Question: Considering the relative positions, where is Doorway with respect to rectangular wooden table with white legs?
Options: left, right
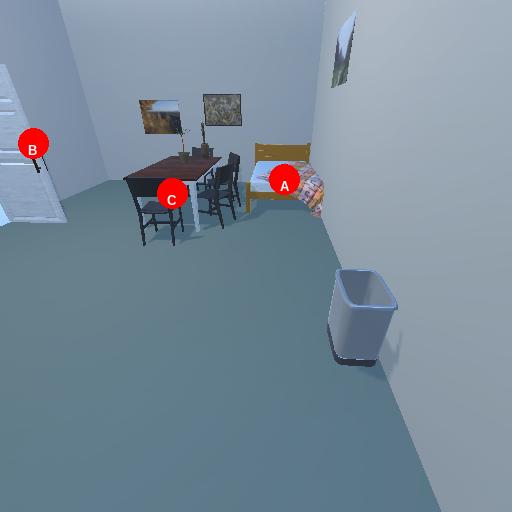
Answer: left